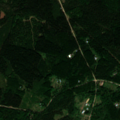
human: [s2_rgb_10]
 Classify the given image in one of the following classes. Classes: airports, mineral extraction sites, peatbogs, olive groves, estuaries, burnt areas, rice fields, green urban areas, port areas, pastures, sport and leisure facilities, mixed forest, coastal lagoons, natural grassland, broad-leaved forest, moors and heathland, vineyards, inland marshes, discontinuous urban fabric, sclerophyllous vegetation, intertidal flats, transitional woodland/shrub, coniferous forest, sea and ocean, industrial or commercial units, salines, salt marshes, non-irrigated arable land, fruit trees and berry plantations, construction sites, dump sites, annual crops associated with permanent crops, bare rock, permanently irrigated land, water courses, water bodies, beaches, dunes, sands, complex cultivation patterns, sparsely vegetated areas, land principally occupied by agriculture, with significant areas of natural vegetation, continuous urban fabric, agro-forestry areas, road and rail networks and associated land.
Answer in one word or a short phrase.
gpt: broad-leaved forest, coniferous forest, mixed forest